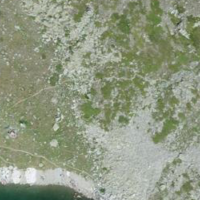
EUNIS habitat code: 48
Species observed at this site:
Rhododendron ferrugineum
Saxifraga exarata
Vaccinium myrtillus
Vaccinium uliginosum